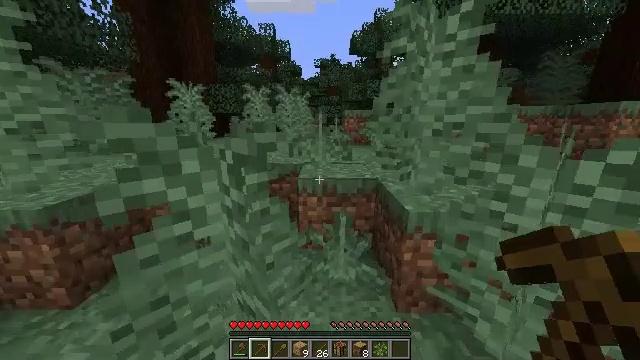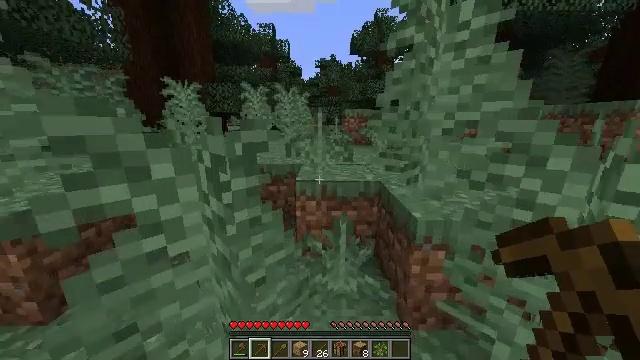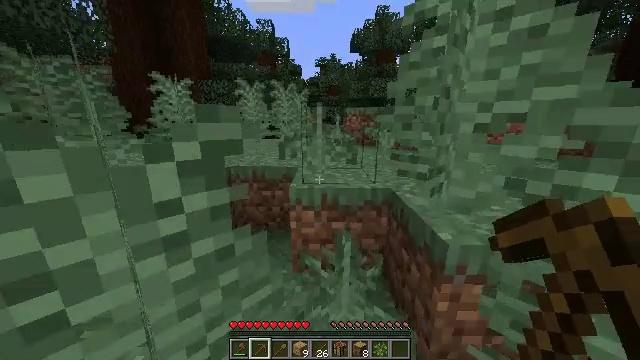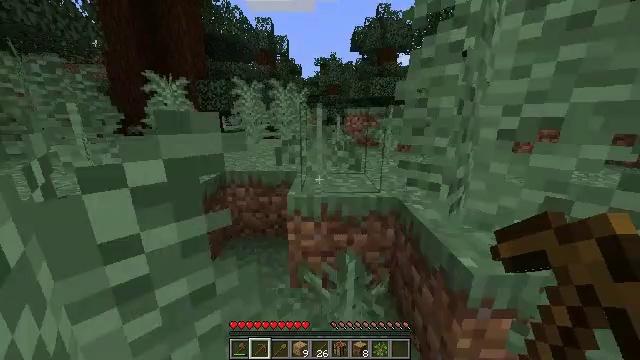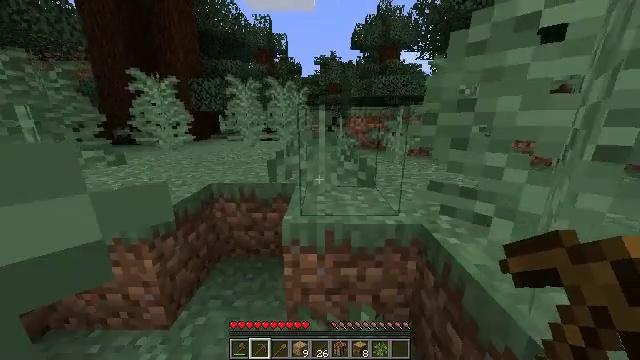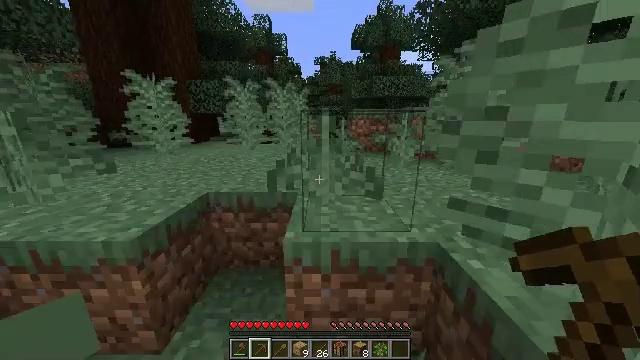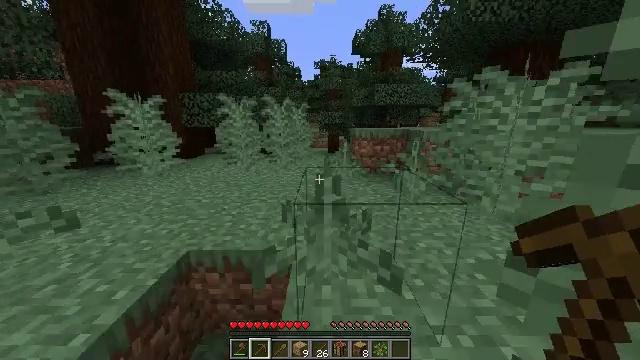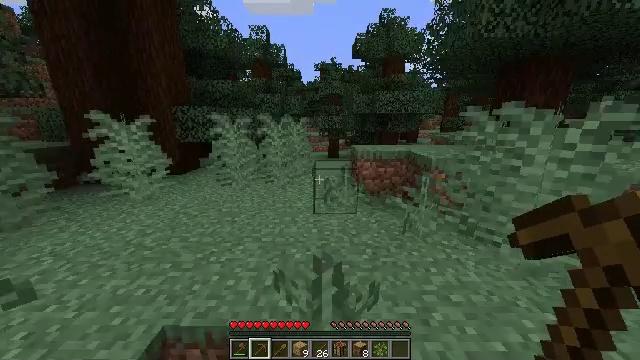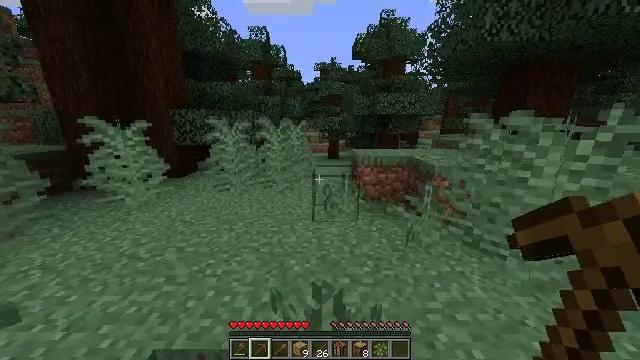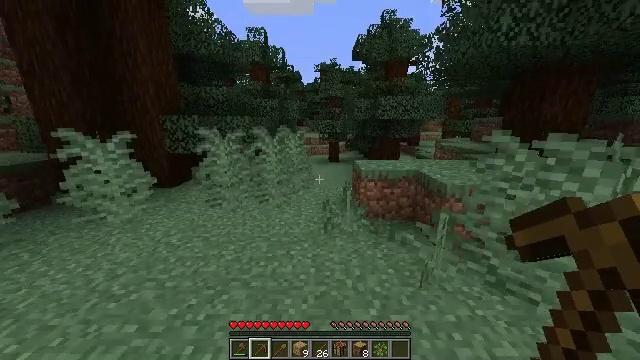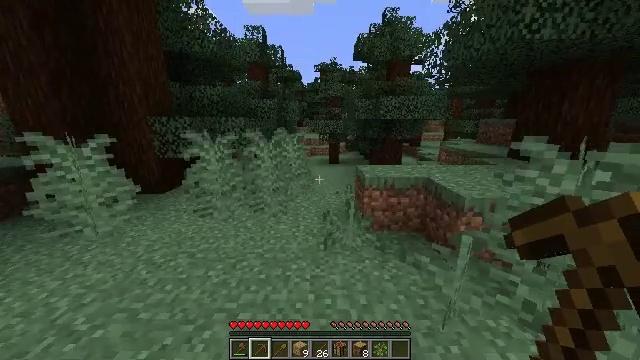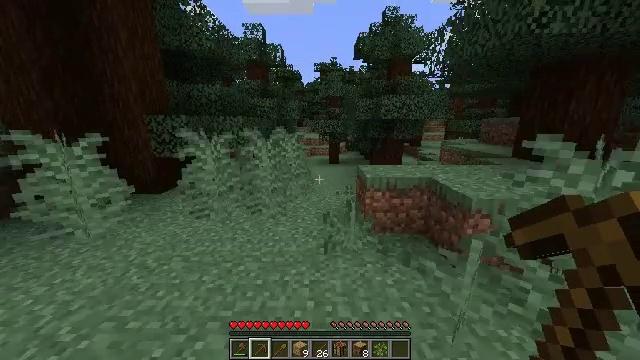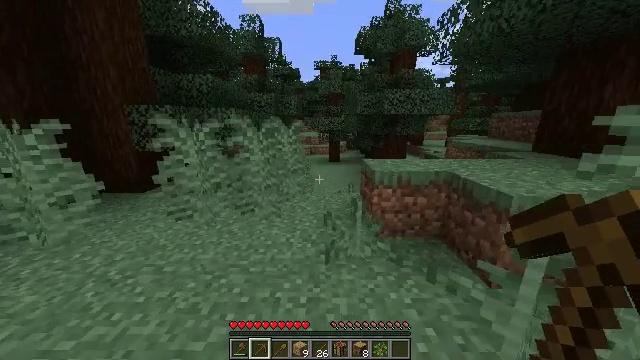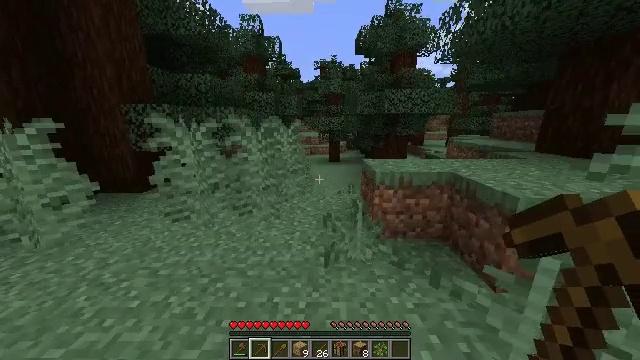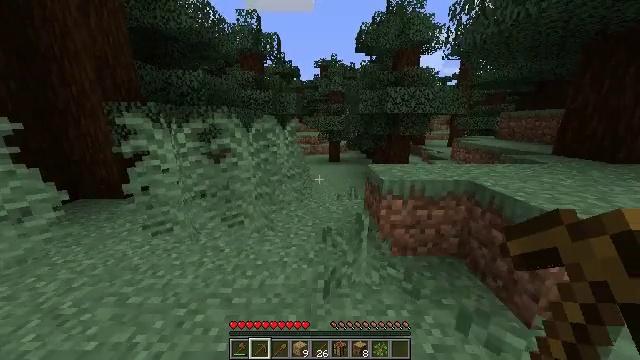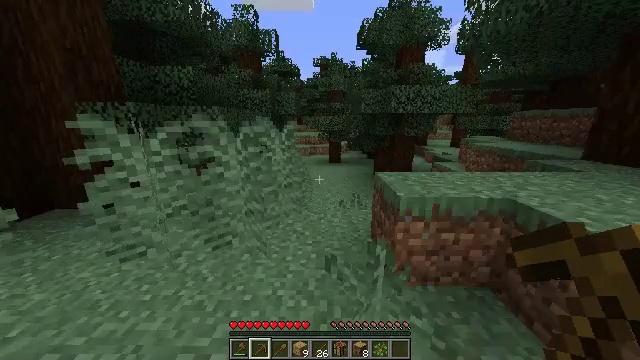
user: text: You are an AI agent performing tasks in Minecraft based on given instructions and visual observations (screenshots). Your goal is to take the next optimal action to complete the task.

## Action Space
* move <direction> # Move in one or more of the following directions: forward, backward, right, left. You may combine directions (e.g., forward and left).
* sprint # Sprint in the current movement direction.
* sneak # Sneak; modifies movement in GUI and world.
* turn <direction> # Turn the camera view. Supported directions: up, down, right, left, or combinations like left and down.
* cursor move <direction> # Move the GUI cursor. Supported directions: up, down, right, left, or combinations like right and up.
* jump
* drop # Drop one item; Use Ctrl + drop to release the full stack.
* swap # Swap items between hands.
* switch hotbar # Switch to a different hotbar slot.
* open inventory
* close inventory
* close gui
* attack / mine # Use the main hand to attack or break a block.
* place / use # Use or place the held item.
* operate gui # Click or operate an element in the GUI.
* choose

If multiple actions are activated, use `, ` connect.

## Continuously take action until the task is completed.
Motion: motion action
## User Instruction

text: Punch the spruce leaves to get saplings.
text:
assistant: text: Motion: move forward
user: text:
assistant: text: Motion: move forward
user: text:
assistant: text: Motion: move forward
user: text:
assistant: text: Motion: move forward
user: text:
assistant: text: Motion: move forward, jump
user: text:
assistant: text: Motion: move forward, jump
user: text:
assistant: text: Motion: move forward, jump
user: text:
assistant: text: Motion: move forward, sprint, jump
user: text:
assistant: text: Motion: move forward, sprint, jump
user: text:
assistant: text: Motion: move forward, sprint
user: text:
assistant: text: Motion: move forward, sprint
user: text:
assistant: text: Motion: move forward, sprint
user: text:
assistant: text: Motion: move forward, sprint
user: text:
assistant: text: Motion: move forward, sprint
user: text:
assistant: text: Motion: move forward, sprint
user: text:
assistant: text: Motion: move forward, sprint
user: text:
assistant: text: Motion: move forward, sprint
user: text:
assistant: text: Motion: move forward, sprint, jump
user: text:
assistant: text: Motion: move forward, sprint, jump
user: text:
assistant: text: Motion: move forward, sprint, turn left, jump
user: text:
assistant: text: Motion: move forward, sprint, jump
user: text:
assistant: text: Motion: move forward, sprint, jump
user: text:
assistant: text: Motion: move forward, sprint, jump
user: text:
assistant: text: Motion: move forward, sprint, jump
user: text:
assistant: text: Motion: move forward, sprint, jump
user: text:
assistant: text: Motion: move forward, sprint, jump
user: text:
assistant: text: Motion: move forward, sprint, jump
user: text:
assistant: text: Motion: move forward, sprint, jump
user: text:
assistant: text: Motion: move forward, sprint, jump
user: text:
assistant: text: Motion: move forward, jump